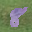
Label: 8